Interaction volume radius: 5 \u00c5
Interaction volume height: 20 \u00c5
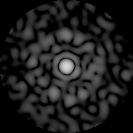
Disorder parameter: 0.7739